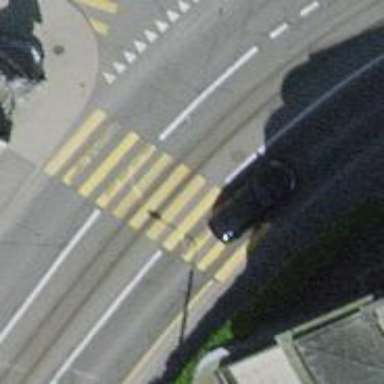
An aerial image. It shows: Zebra crossing where the road and railway intersect.